Question: I am currently attempting to move a JFrame (the same way you would by dragging the window's title bar) when the mouse is being held down over a JToolbar. The JToolbar is inside several layers of JPanels nested in the JFrame. How would I go about doing this?
EDIT: There seems to be some confusion about what I'm aiming for here. I still want the titlebar to be draggable, but I just want to extend that functionality to the JToolbar as well (while keeping JToolbar floatable - locked in place in the frame). See screenshot:

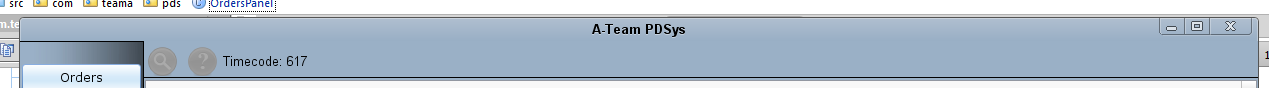
Answer: The <URL> should work. See the last example. Instead of a titleBar you have a toolBar.